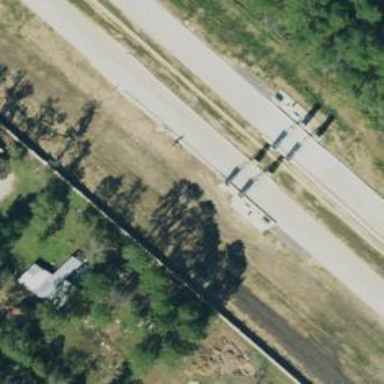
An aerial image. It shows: Toll gantry on the road.